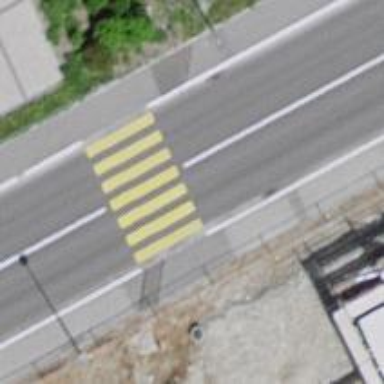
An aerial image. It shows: Marked crossing on the road.